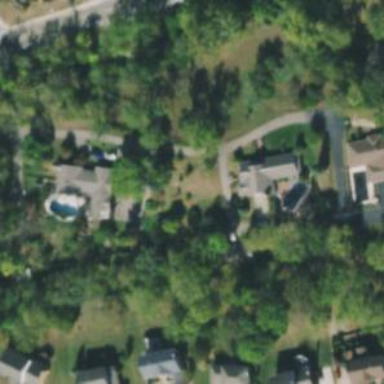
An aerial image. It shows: Shared driveway marked as service road.